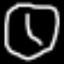
Label: clock